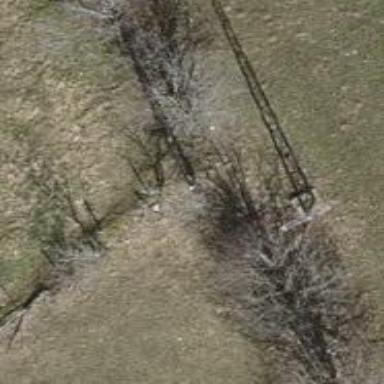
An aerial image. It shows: Power pole.